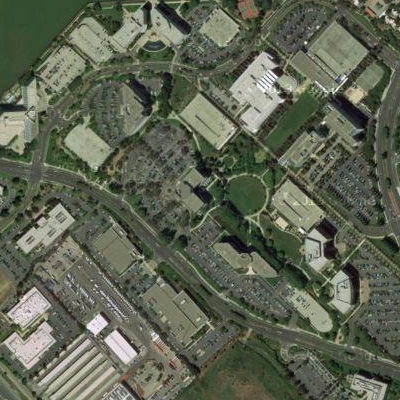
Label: Industry